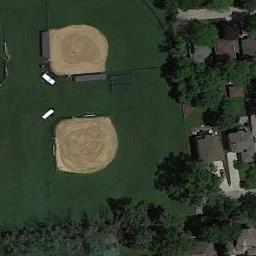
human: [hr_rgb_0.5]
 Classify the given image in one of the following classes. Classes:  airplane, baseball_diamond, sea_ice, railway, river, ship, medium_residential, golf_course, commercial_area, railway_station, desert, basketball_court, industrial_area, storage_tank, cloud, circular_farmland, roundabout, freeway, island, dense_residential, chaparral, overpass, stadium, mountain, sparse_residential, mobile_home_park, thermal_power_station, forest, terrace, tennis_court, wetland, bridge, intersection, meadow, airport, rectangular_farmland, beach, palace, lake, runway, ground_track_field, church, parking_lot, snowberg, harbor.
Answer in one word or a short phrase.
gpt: baseball_diamond